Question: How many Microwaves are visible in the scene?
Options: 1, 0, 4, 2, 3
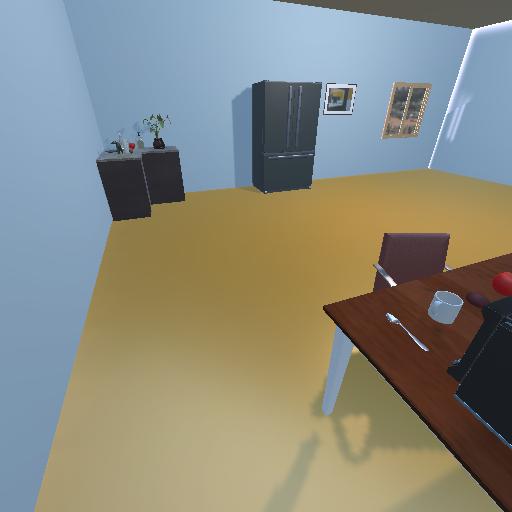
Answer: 1